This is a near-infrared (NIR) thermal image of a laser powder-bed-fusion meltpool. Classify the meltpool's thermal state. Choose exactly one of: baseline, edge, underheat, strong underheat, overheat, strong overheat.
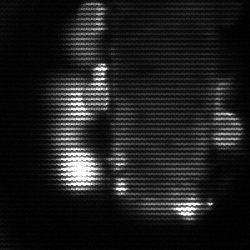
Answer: strong underheat